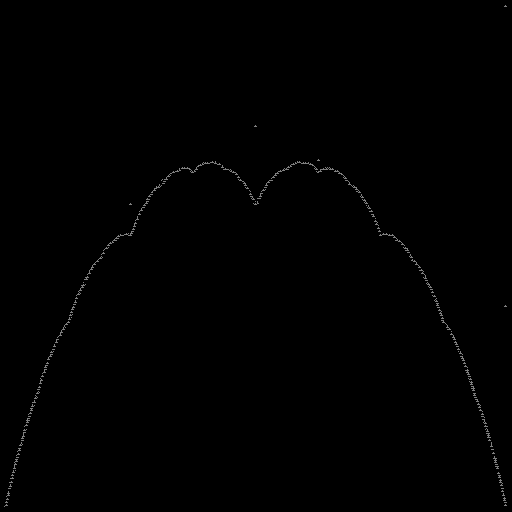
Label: a4